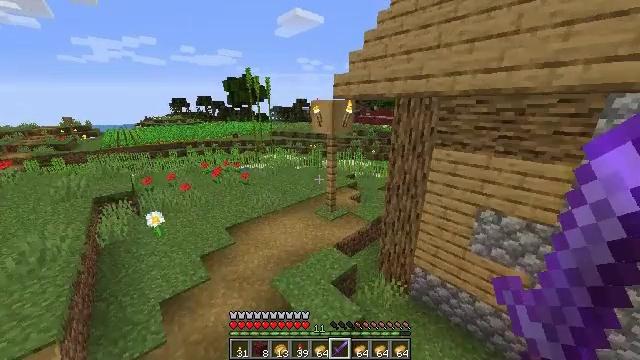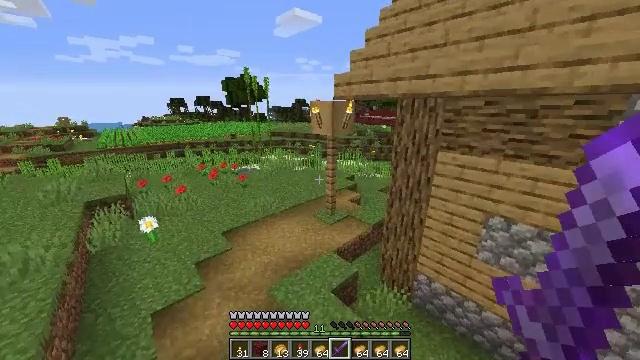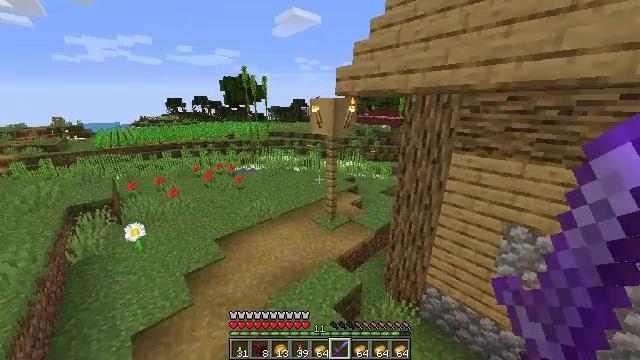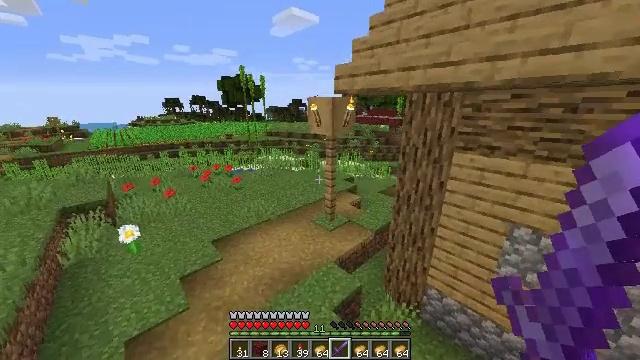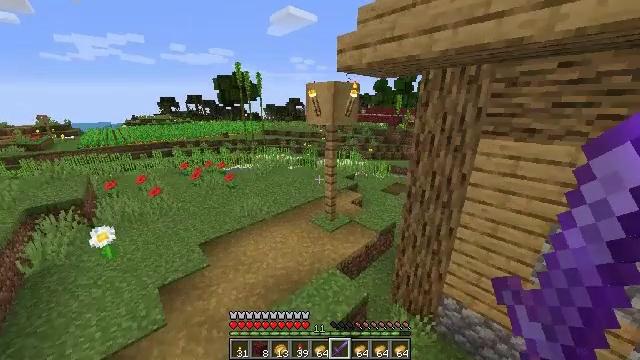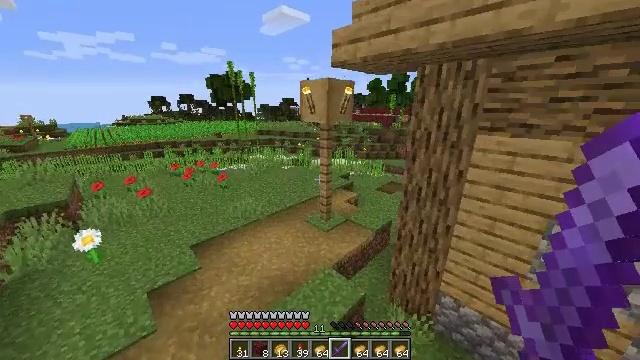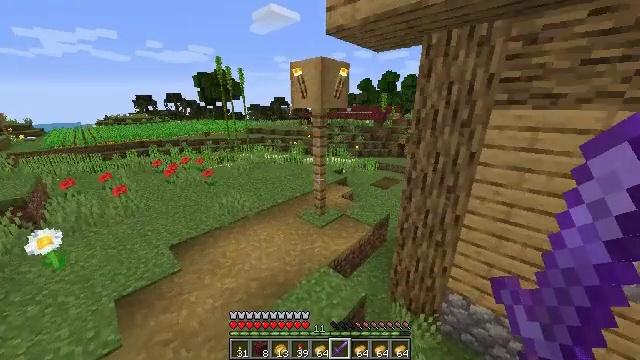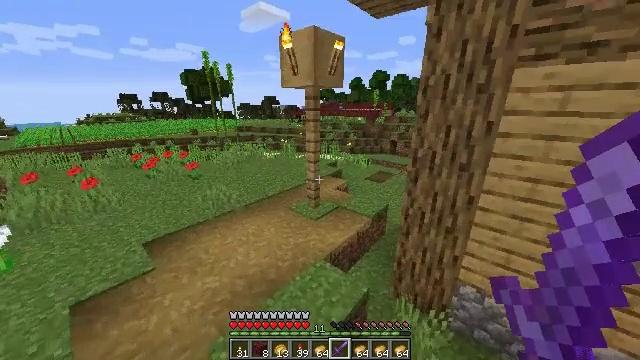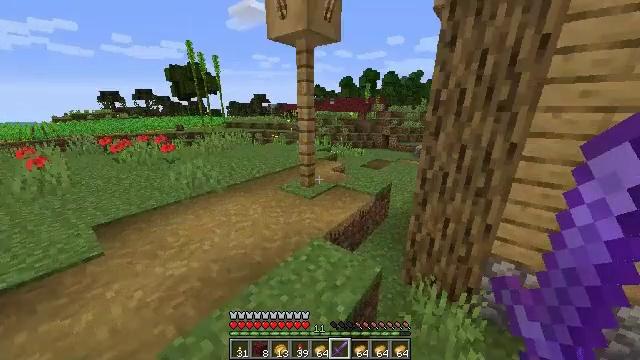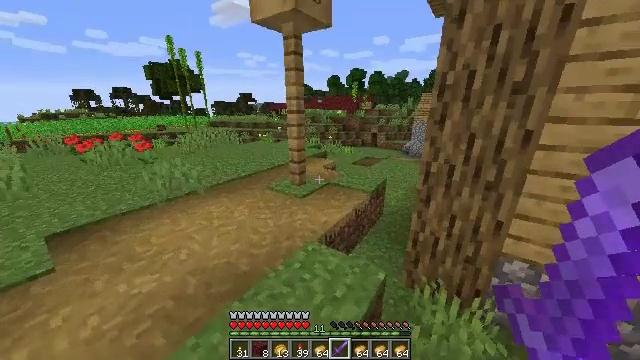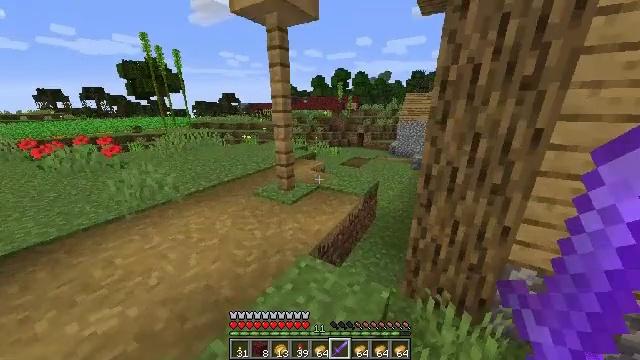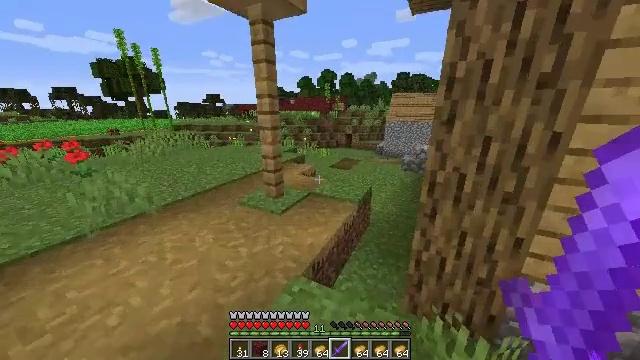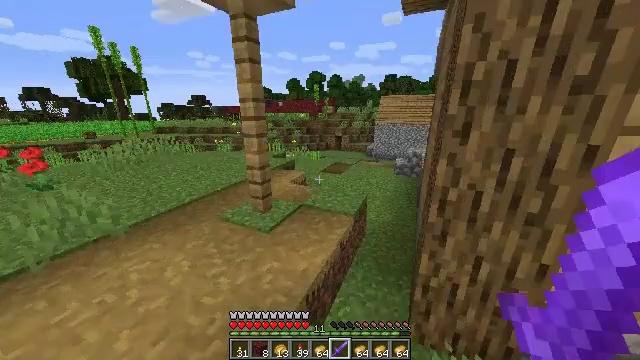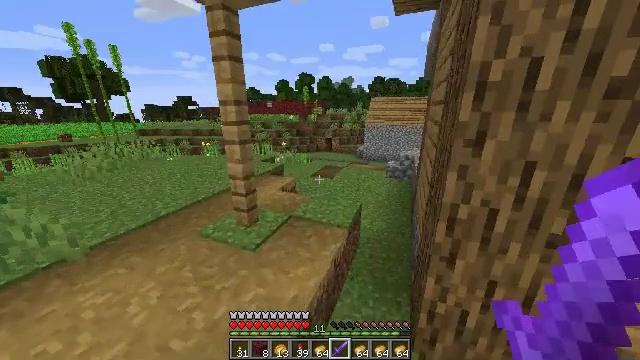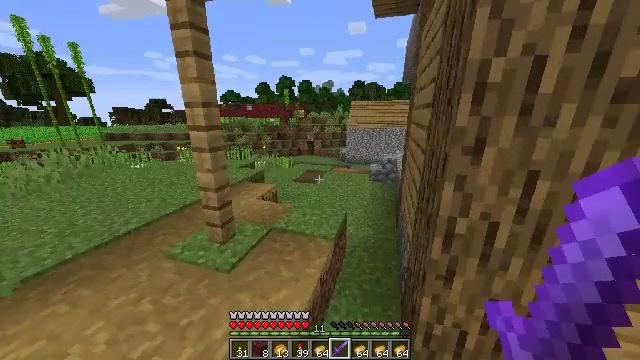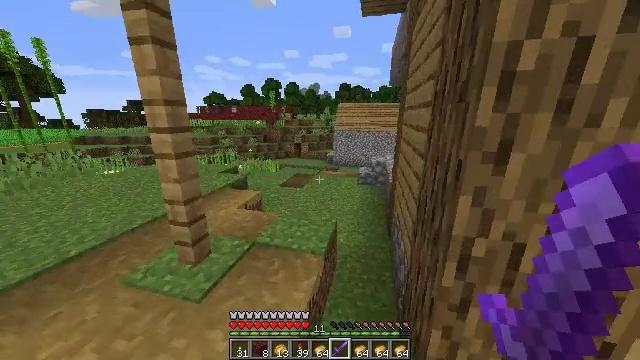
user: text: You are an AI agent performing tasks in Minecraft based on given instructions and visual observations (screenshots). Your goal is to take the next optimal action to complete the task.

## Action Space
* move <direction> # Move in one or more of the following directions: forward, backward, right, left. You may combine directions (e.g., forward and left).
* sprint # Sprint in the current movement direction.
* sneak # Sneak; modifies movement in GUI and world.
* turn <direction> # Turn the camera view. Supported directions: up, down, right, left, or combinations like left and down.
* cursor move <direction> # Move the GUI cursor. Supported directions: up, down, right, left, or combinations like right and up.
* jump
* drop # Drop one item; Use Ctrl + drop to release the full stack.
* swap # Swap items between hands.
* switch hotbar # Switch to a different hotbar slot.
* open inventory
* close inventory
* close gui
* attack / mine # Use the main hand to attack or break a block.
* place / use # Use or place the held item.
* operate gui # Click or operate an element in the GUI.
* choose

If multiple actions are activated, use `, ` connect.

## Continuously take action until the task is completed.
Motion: motion action
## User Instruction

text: craft item air
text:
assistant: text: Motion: move forward, jump
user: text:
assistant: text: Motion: move forward
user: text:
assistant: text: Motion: move forward
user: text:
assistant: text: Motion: move forward
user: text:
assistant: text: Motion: move forward, turn right
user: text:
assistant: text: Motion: move forward, turn right
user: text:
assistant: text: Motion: move forward, turn right
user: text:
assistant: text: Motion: move forward, turn right
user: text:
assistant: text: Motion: move forward, turn right
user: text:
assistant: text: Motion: move forward, turn right
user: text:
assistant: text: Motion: move forward, turn right
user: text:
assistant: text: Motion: move forward, turn right
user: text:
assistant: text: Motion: move forward, turn right
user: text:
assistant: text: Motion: move forward, turn right
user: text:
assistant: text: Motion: move forward, turn right
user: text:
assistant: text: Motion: move forward, turn right, jump
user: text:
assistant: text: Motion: move forward, turn right, jump
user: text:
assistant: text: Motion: move forward, turn right, jump
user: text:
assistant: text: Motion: move forward, turn right, jump
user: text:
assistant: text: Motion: move forward, turn right
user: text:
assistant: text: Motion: move forward, turn right
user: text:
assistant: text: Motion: move forward and move left, turn right and down
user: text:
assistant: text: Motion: move forward and move left, turn right and down
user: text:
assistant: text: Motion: move forward and move left, turn right and down
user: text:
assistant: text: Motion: move forward and move left, turn right and down
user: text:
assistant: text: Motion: move forward and move left, turn right and up
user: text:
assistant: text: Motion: move forward and move left, turn right and up
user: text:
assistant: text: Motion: move forward and move left, turn left
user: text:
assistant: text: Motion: move forward and move left
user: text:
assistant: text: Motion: move forward and move left